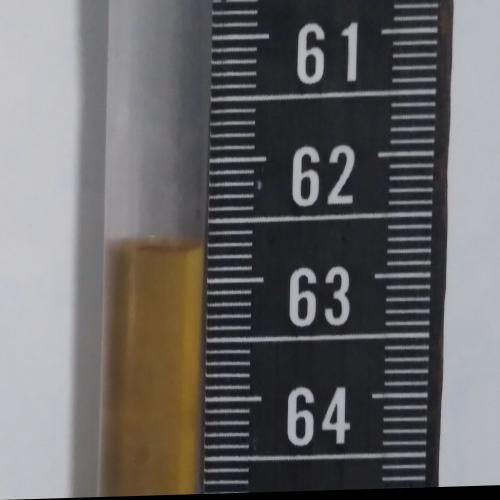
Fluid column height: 62.7 cm